Aerial crown-view tile of a tropical tree (Barro Colorado Island, Panama), acquired 20241112:
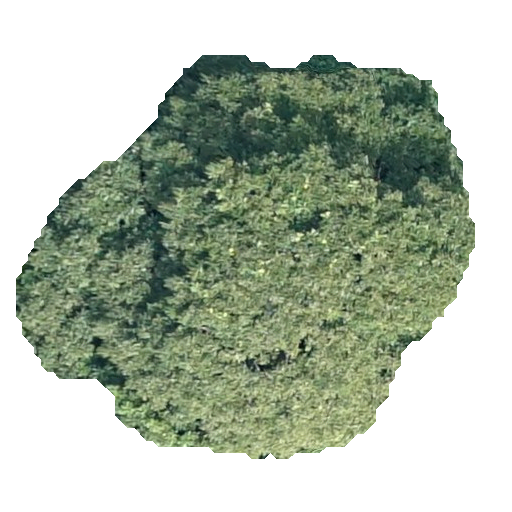
Species: Dipteryx oleifera
GBIF accepted scientific name: Dipteryx oleifera
Crown area: 207.028 m²